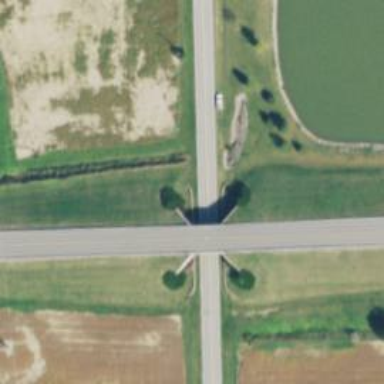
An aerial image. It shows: Unclassified road on beam bridge.